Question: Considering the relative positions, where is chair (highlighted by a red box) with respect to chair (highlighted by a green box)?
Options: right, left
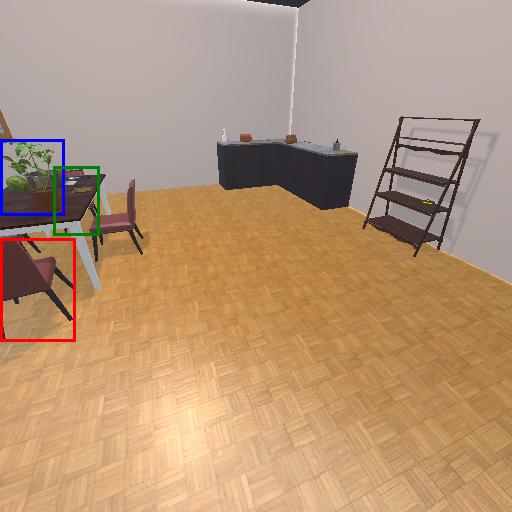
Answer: right